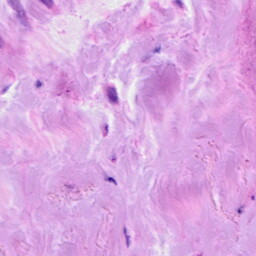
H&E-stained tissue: Breast